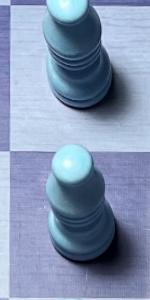
Label: Bishop_White